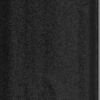
Label: dusty